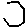
Label: hexagon